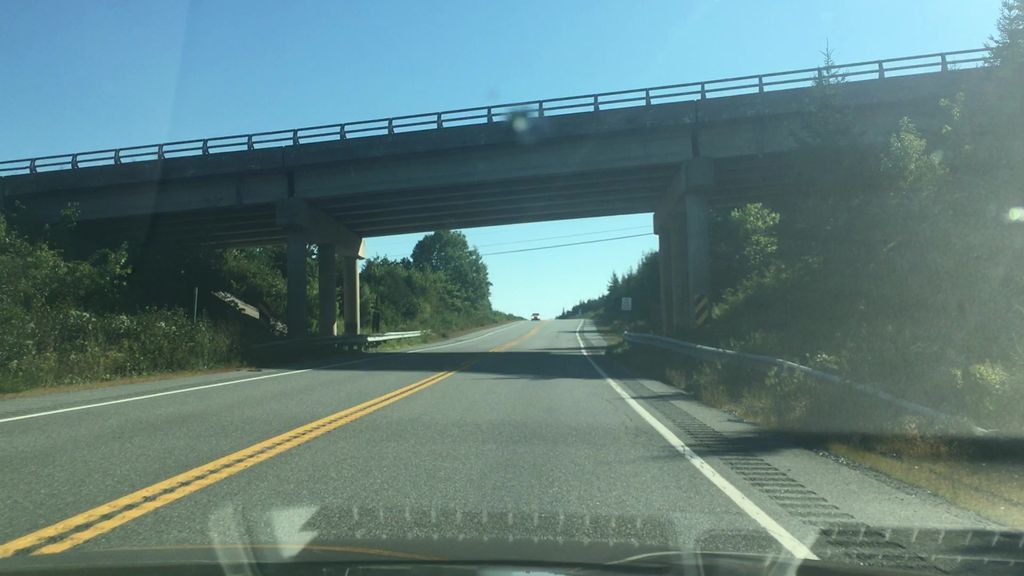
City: halifax